Milling tool wear sample.
Tool blade image: 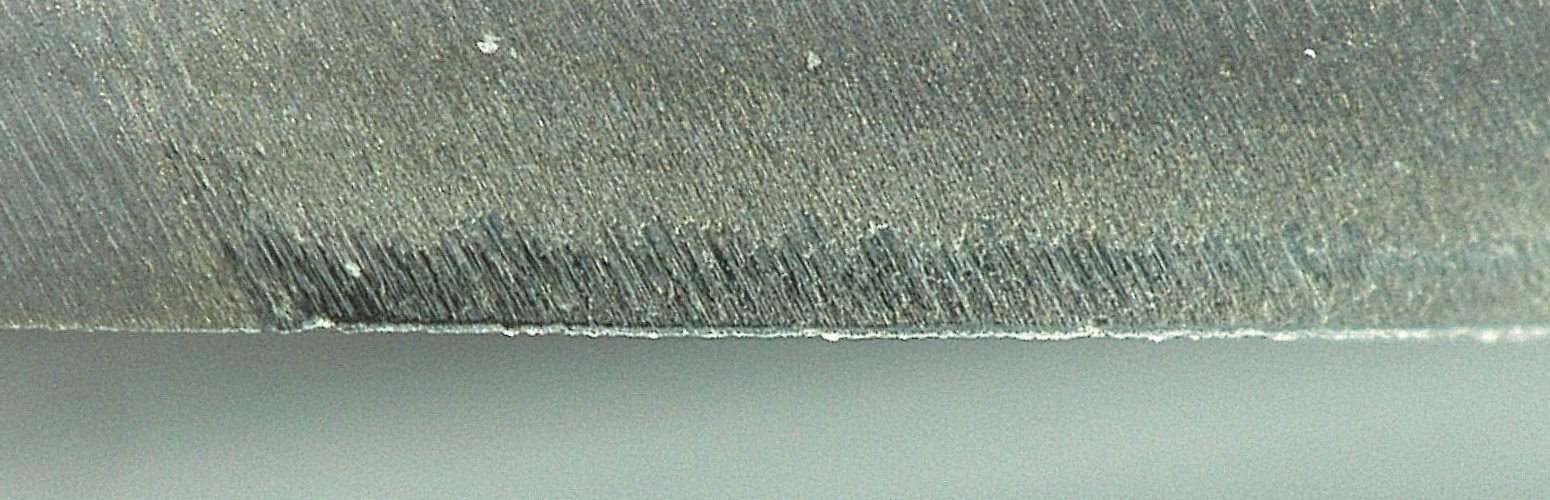
Chip image: 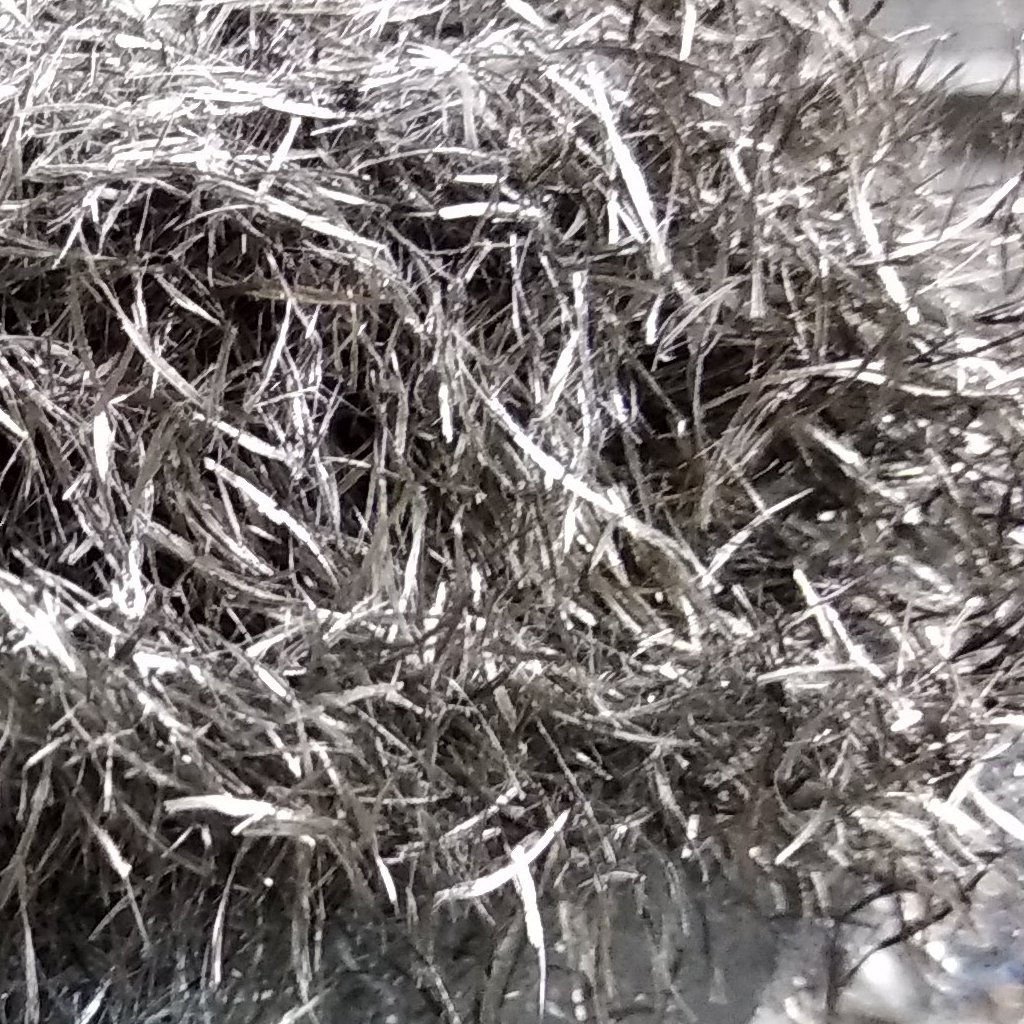
Workpiece image: 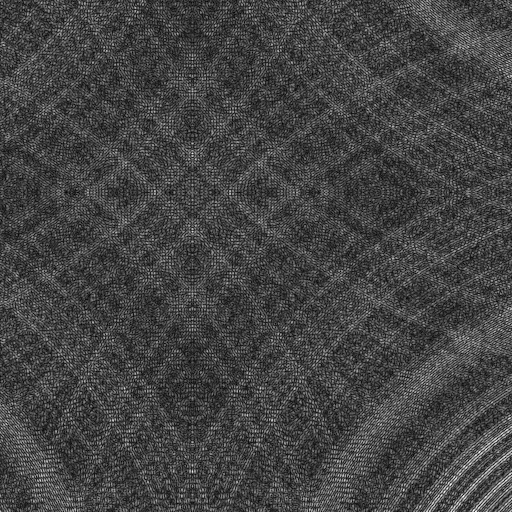
Tool wear state: sharp
Gaps: 0
Flank wear: 26.36
Overhang: 16.44
Force-signal Mel-spectrograms (X, Y, Z axes): 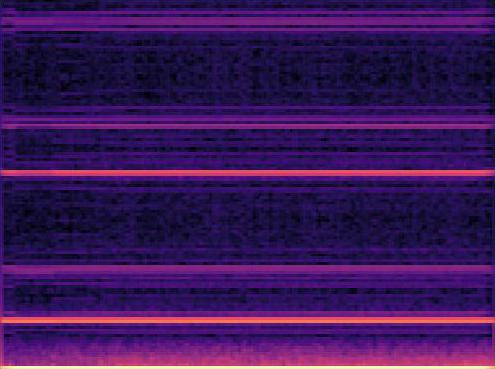 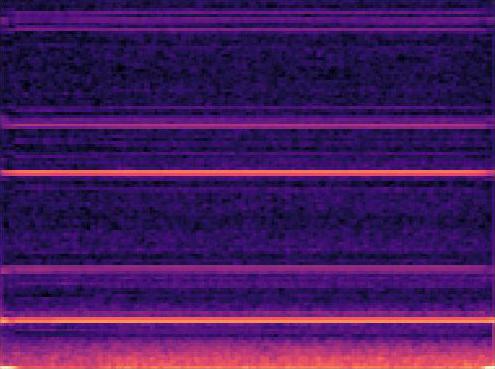 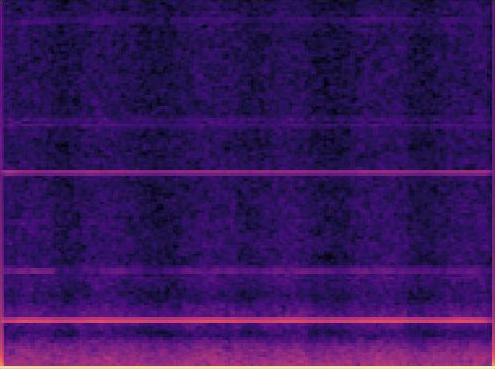
Force-signal scalograms (X, Y, Z axes): 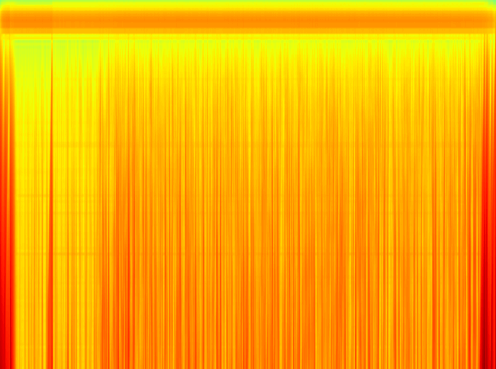 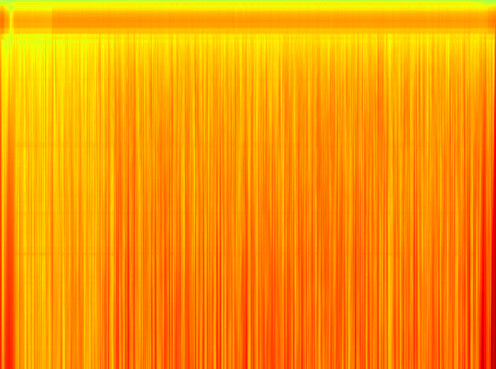 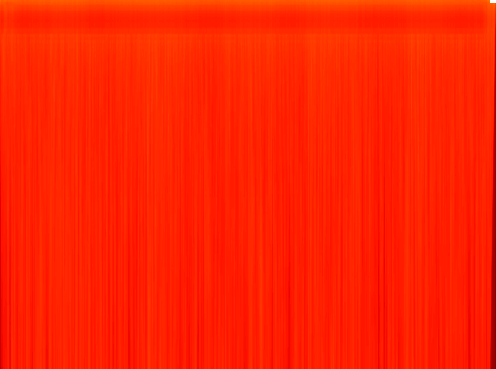
Force phase: initial_break_in_wear